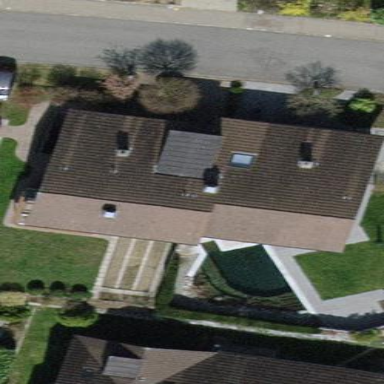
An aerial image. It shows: Semi-detached house.